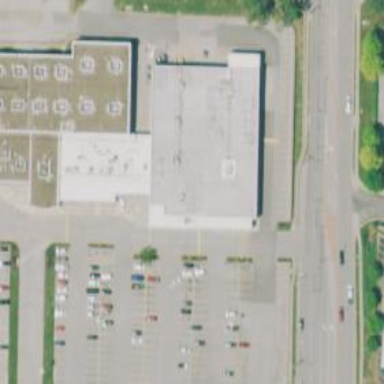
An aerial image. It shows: Convenience shop.